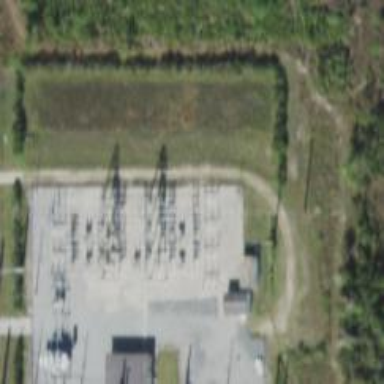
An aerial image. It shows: Switch used for power control.